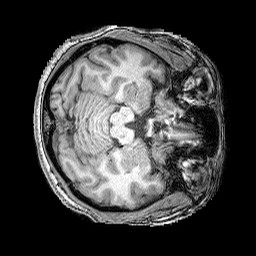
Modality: T1w
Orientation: axial
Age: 39
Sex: female
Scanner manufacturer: siemens
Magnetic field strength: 3 T
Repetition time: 2.25 s
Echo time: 0.00411 s